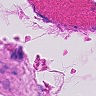
Metastatic tissue present: no